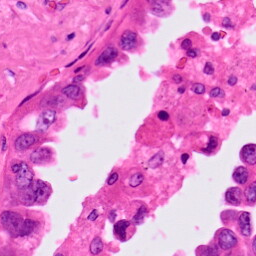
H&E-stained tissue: Lung